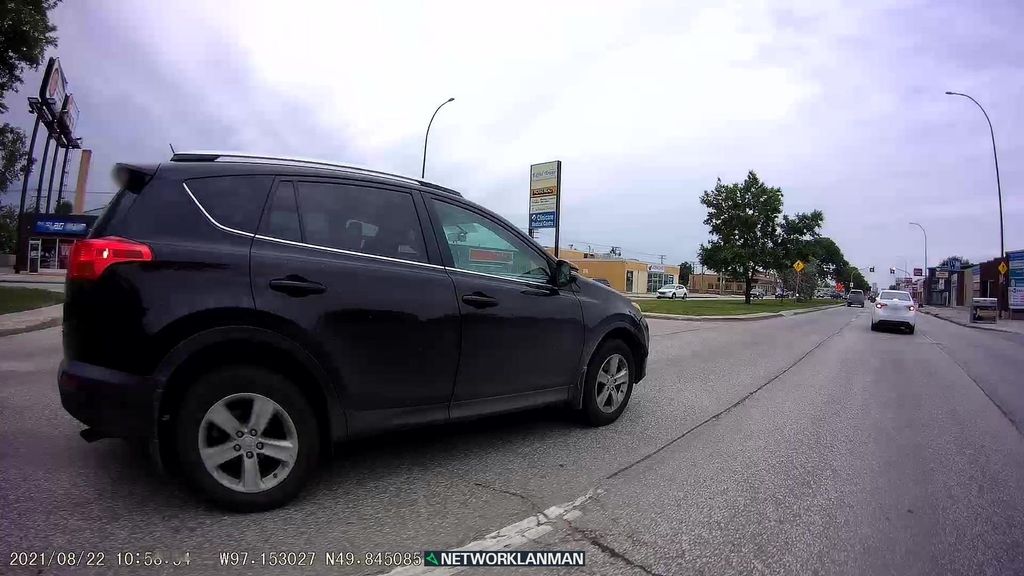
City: winnipeg